Chest X-ray. View position: AP
Patient age: 40
Patient sex: M
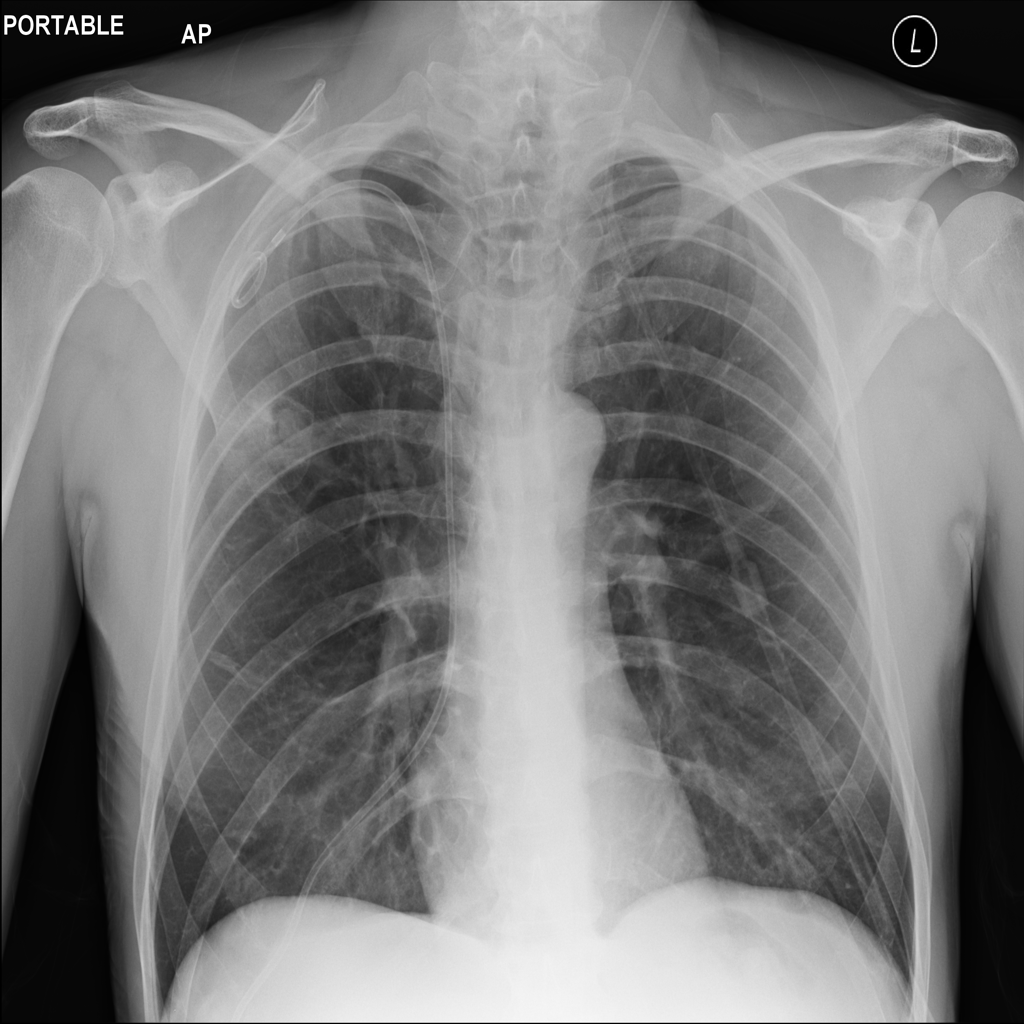
Finding: Pneumothorax